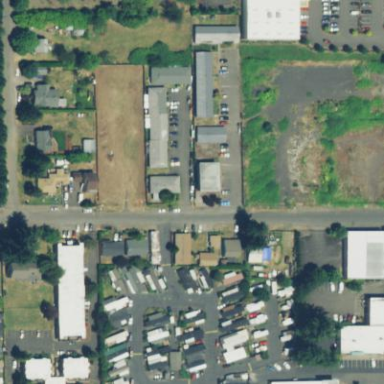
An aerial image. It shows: Residential area known as trailer park.